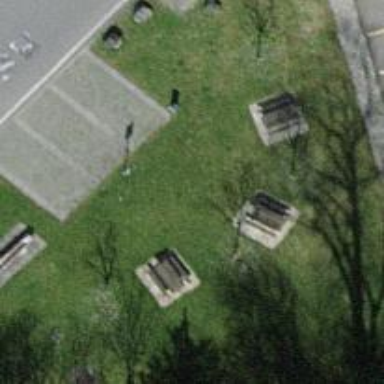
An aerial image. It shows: Picnic table located in leisure land area.